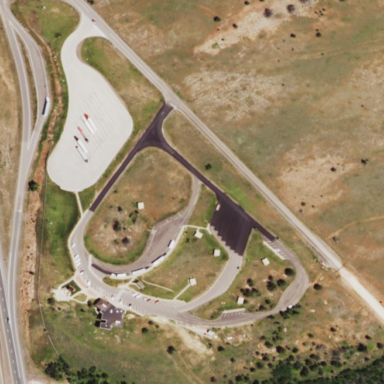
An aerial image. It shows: Rest area along the road.